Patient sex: M
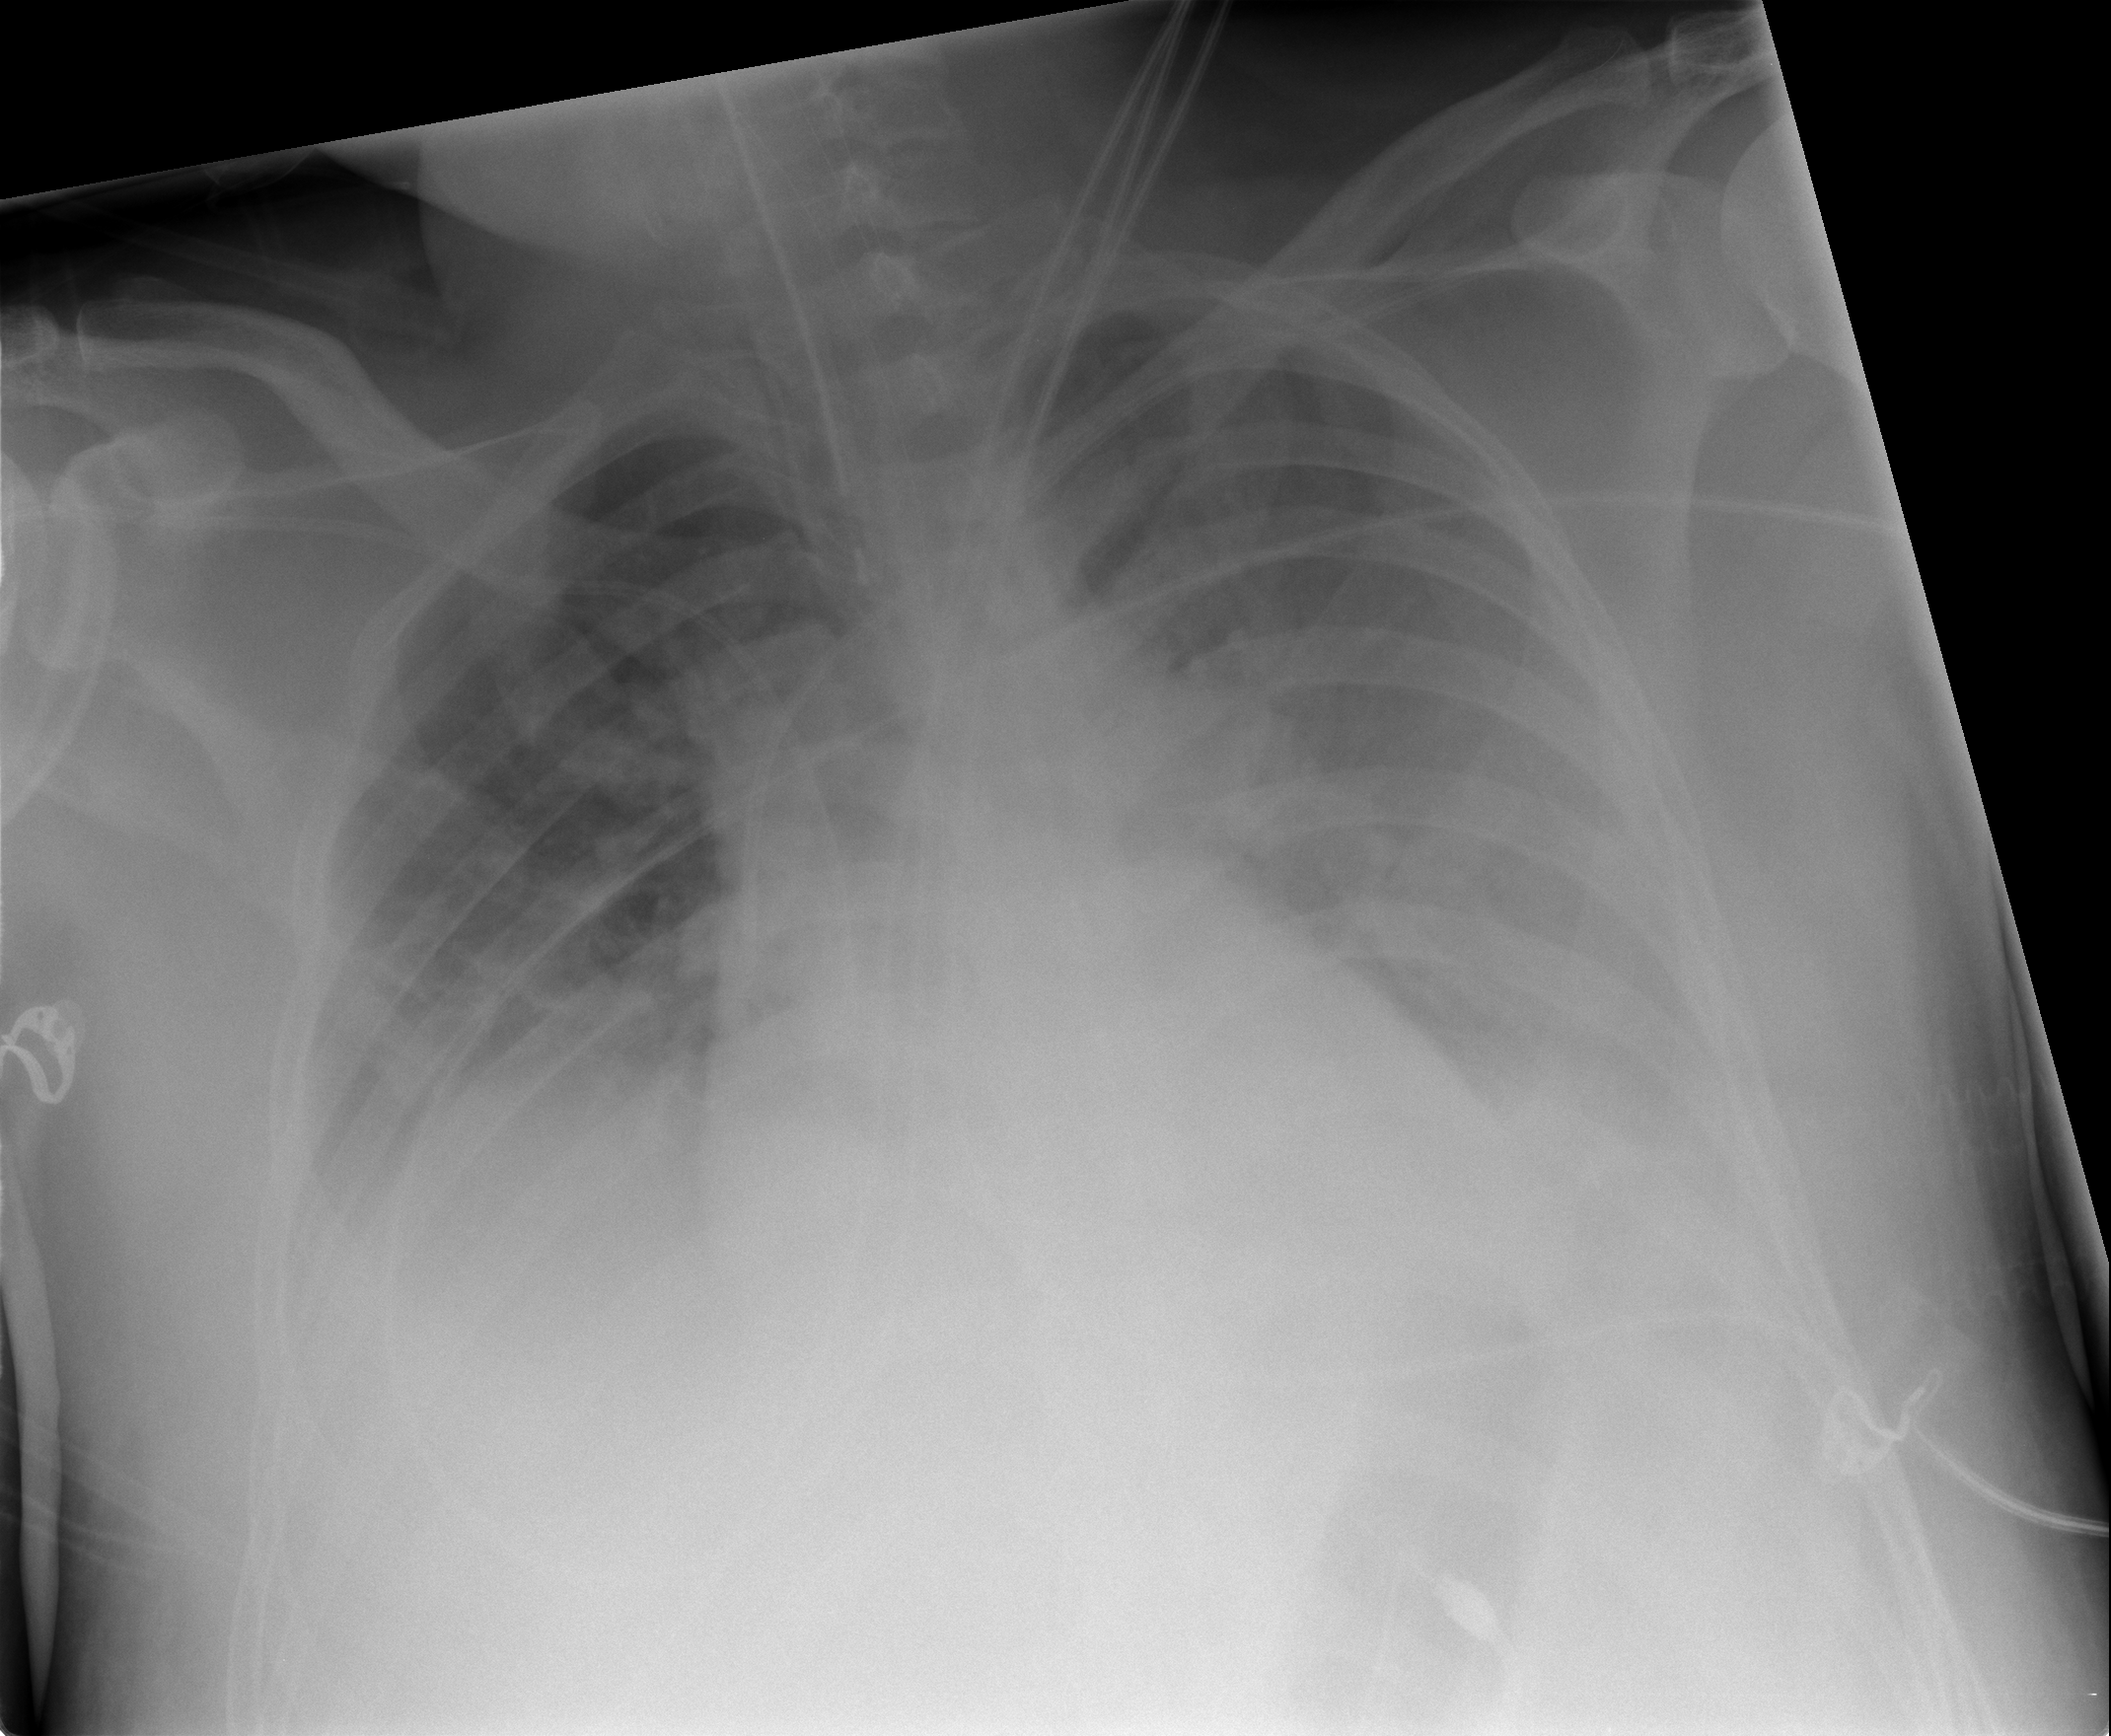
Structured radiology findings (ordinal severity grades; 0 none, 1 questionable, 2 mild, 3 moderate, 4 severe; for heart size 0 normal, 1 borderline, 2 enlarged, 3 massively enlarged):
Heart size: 0
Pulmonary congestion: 0
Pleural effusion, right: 2
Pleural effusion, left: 2
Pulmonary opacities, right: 0
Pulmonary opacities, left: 0
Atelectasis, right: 2
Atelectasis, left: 2